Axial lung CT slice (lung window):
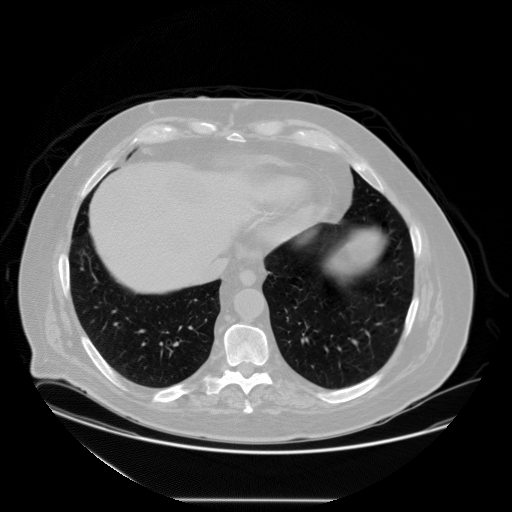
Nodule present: no